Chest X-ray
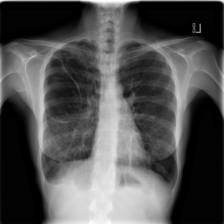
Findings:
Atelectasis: negative
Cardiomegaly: negative
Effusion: negative
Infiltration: negative
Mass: negative
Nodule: negative
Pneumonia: negative
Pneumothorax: positive
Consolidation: negative
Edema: negative
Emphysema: negative
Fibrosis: positive
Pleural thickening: positive
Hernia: negative